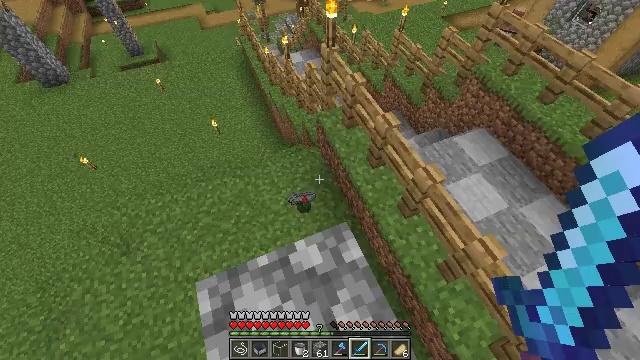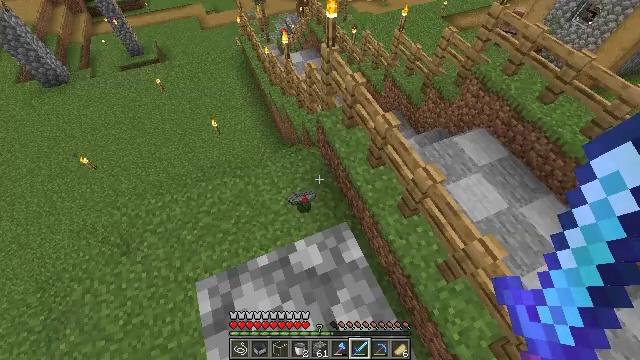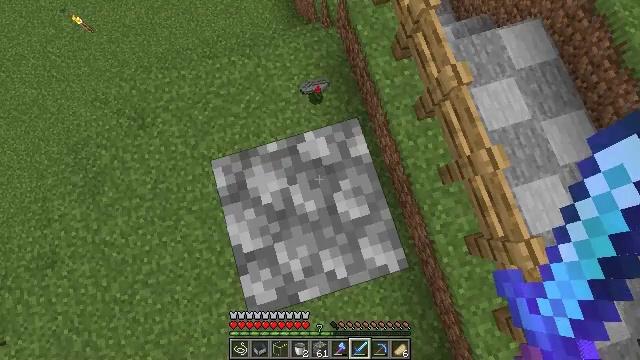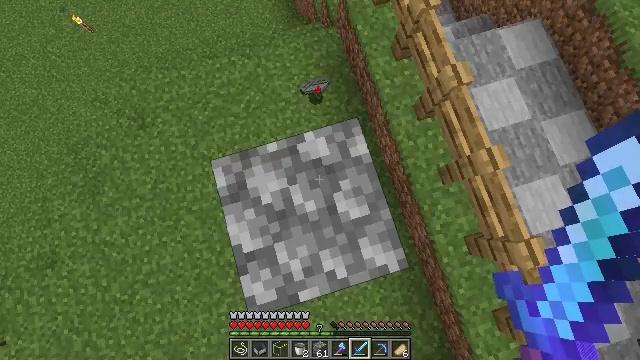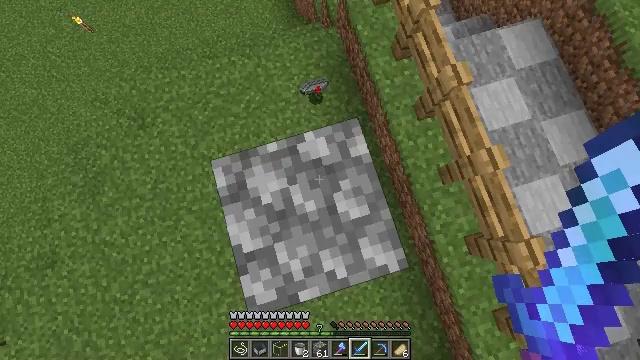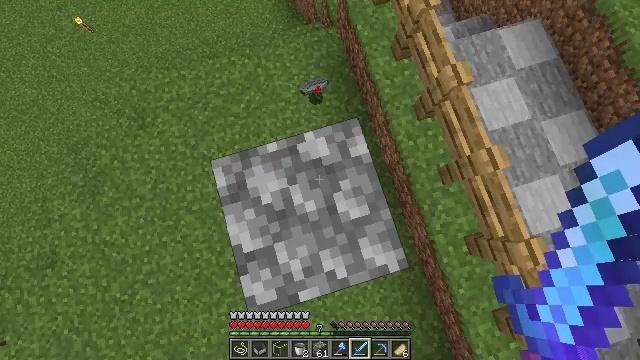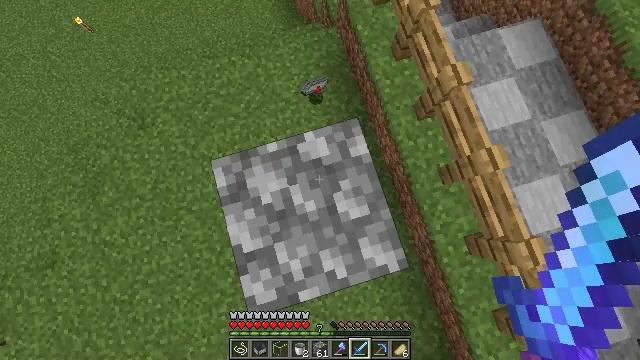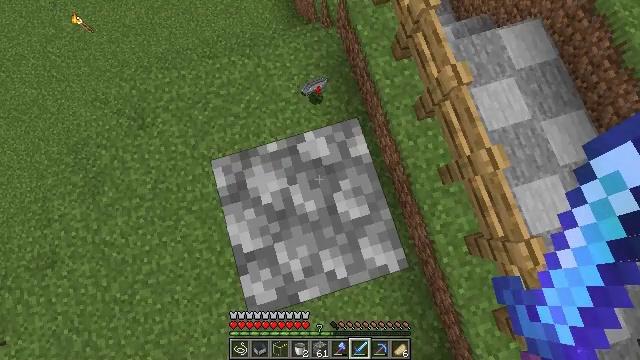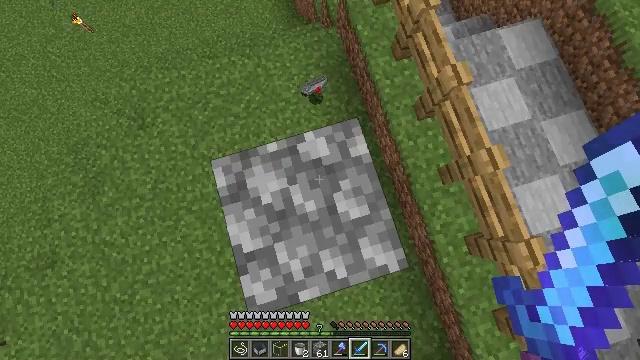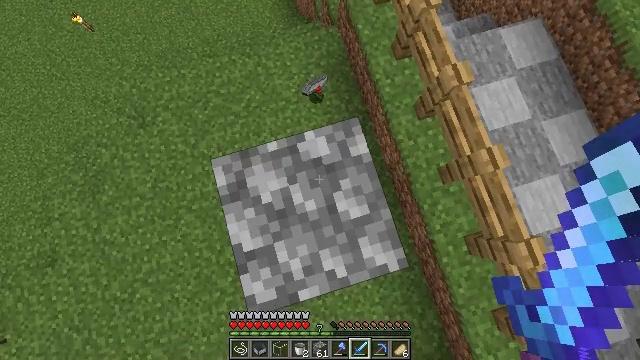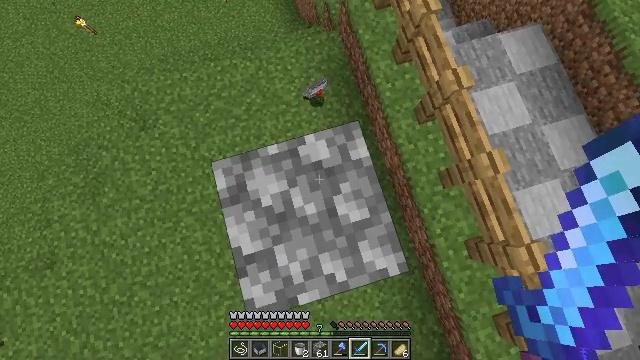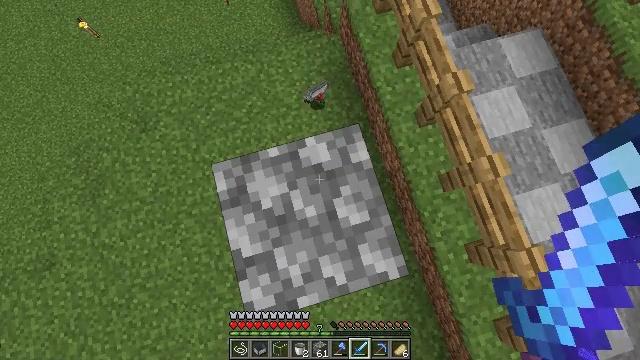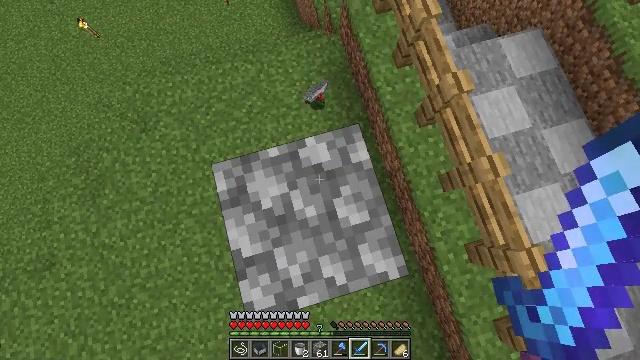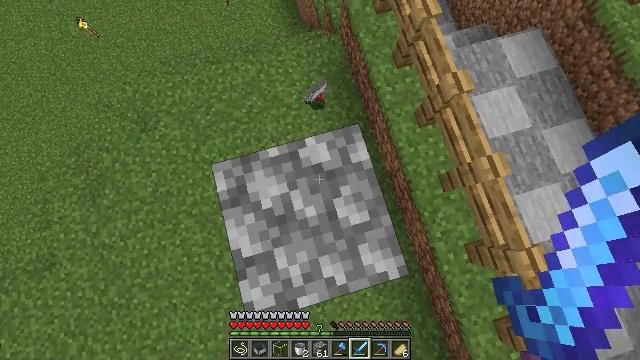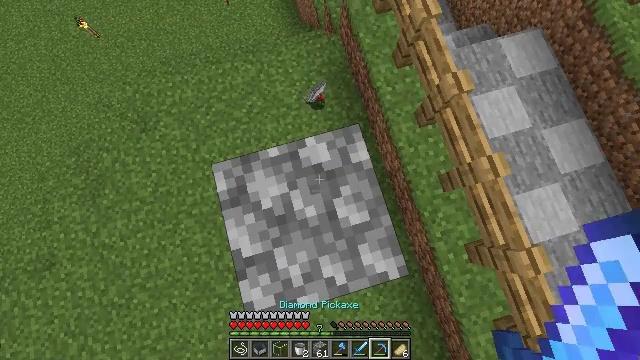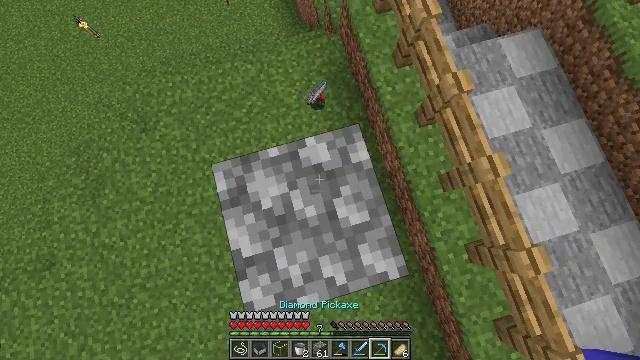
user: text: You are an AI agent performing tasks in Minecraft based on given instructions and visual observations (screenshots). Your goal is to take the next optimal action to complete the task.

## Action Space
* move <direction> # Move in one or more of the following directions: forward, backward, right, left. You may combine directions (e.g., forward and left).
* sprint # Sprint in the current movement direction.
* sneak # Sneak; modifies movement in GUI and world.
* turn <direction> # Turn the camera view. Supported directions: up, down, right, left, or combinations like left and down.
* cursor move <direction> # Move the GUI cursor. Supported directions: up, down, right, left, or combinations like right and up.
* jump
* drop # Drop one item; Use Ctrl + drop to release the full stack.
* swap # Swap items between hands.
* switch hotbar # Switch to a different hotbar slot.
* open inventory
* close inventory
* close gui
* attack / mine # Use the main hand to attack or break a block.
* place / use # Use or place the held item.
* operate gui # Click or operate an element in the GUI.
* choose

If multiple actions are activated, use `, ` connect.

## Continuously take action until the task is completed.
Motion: motion action
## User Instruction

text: Mine cobblestone to craft tools and furnaces.
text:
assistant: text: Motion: no_op
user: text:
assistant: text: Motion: turn left and down
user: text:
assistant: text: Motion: no_op
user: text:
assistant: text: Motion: no_op
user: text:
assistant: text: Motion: no_op
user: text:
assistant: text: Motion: no_op
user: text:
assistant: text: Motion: no_op
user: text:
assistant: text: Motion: no_op
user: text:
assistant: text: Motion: no_op
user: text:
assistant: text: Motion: no_op
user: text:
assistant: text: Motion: no_op
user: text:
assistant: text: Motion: no_op
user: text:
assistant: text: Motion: no_op
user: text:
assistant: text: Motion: no_op
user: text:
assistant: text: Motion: no_op
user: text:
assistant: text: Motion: no_op
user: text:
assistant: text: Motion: no_op
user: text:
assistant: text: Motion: no_op
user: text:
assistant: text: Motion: no_op
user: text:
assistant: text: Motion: no_op
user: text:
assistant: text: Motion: no_op
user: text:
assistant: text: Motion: no_op
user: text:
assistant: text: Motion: no_op
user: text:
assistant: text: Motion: turn down, attack / mine
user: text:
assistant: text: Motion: attack / mine
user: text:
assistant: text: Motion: attack / mine
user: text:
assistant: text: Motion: attack / mine
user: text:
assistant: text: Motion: attack / mine
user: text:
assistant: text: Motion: attack / mine
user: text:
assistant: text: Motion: attack / mine